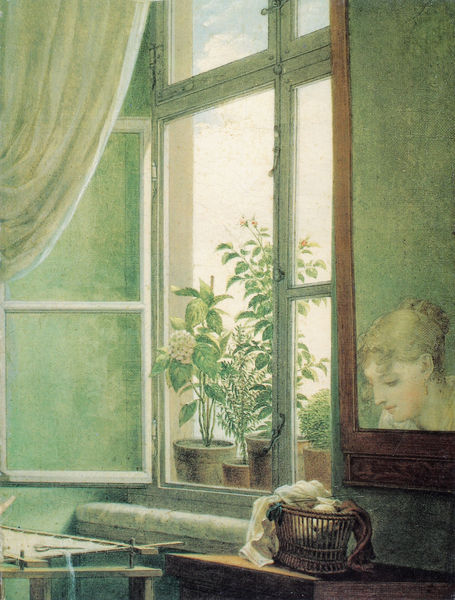
Titel: Die Stickerin (Louise Seidler), erste Fassung
Künstler: Georg Friedrich Kersting
Institution: Weimar, Kunstsammlungen
Schlagwörter: himmel, kopf, wolken, grün, fenster, frau, zeichnung, blüten, tuch, gesicht, spiegel, vorhang, spiegelung, pflanzen, blumentopf, korb, blumentöpfe, schere, fensterbrett, nadeln, heizung, garn, himmer, stickrahmen, spigel, bluentopf